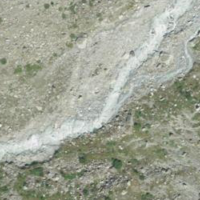
EUNIS habitat code: 48
Species observed at this site:
Tussilago farfara